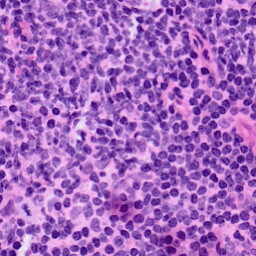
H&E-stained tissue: LymphNode